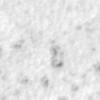
Label: no_change